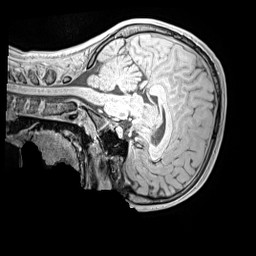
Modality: MP2RAGE
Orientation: sagittal
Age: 11
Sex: female
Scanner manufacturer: siemens
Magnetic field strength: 3 T
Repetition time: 4 s
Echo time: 0.00299 s